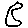
Label: moon